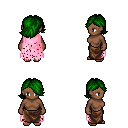
a pixel art fantasy rpg character, female body template, human, dark skin, pink tattered cape, robe skirt, green swoop hairstyle, four views (front, back, left, right), 2x2 character sprite sheet, small pixel art, hard edges, no anti-aliasing